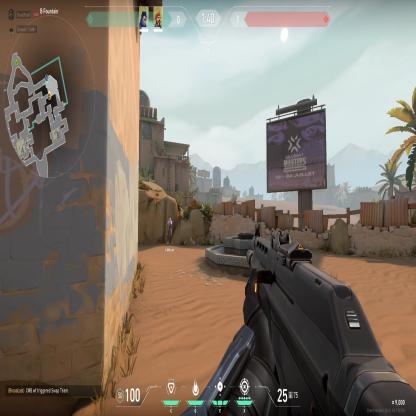
Label: teammate